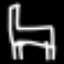
Label: chair